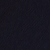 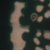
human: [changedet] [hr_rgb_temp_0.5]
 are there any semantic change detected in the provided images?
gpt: Many islands have been built in the sea.